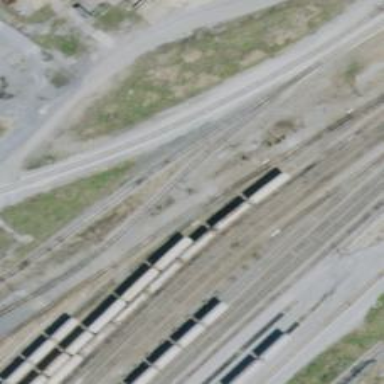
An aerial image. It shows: Railway siding for service.